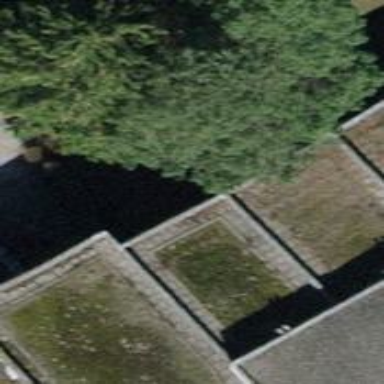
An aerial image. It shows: Urban environment with evergreen needle-leaved trees.